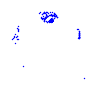
Particle: pion